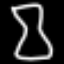
Label: hourglass